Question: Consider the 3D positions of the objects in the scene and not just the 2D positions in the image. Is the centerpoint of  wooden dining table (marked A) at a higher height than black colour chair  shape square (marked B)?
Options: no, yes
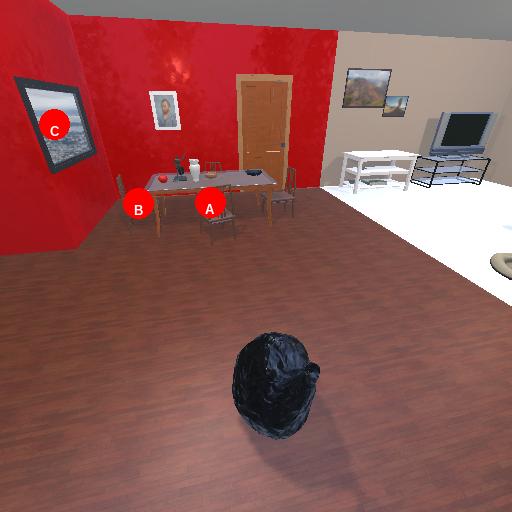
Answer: no